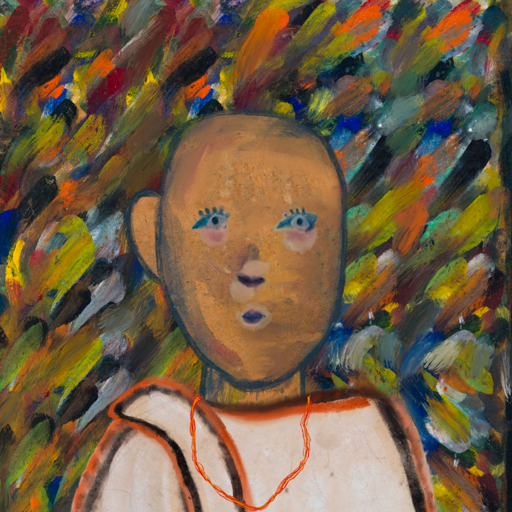
Background: An_Impression, Head And Neck Front: In_The_Sun, Face Front: Hill_Girl, Bust: Roy_Bahadur, Hair Front: Blank, Head Accessory: Blank, Second Necklace: Gypsy_Mother_2, Necklace: Blank, Baby: Blank